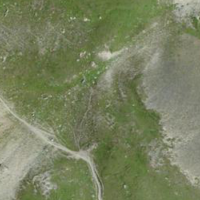
EUNIS habitat code: 48
Species observed at this site:
Bartsia alpina